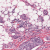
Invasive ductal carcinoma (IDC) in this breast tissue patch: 1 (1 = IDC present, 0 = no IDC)